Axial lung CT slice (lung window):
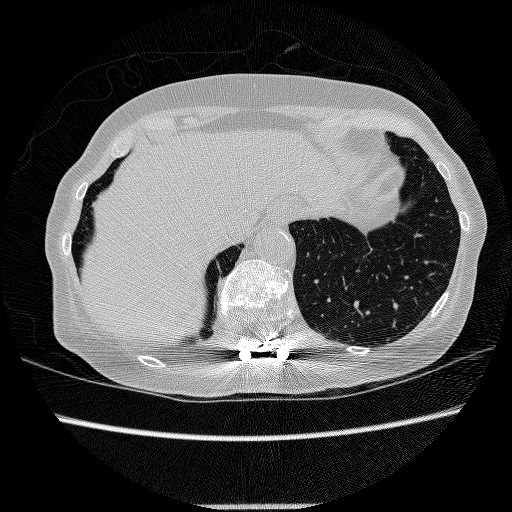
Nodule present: no